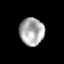
Tissue: lung
Cell type: Epithelial cells
Senescence score: 0.1529
Nuclear area (px): 660
Mean DAPI intensity: 173.118